Question: I have 2 assemblies lets call them A and B. I've assigned strong names to them and now the problem arises that assembly B is looking for the old version of assembly A.
**EDIT2: If I delete AssemblyB the problem persists so it might just be VS2008 looking for the old version? Also via fusionlog I see the following warning: wrn application configuration file binding redirects disallowed. Does this have anything to do with it? **
I get multiple errors of the same kind, here's one snippet:
'''
You must add a reference to assembly 'AssemblyA, Version=1.2.4737.25316, Culture=neutral, PublicKeyToken=null'.
'''
The strong named AssemblyA inside the project shows these properties:

Inside app.config I've placed this piece of code:
'''
<runtime>
<assemblyBinding xmlns="urn:schemas-microsoft-com:asm.v1">
<dependentAssembly>
<assemblyIdentity name="AssemblyA" culture="neutral"
publicKeyToken="a22e30ac6a0edfc0"/>
<bindingRedirect oldVersion="1.2.4737.25316" newVersion="1.3.0.19440"/>
</dependentAssembly>
</assemblyBinding>
</runtime>
'''
But this does not work. I have access to the source of both assemblies.
EDIT: If I delete the strong named and add the old (weak named) dll to the project it will give an error asking about the strong named version
'''
You must add a reference to assembly 'AssemblyA, Version=1.3.0.19440, Culture=neutral, PublicKeyToken=a22e30ac6a0edfc0'.
'''
What's happening here?
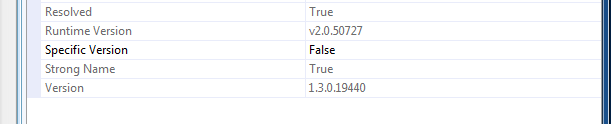
Answer: Some DLL's still referred to the old (weak named) version of other DLL's. Luckily the assemblies came with the source so I had to recompile everything including a key.
After that another error came up along the lines of "The located assembly's manifest definition does not match the assembly reference"
To fix this I added the following in the app.config.
'''
<?xml version="1.0" encoding="utf-8" ?>
<configuration>
<runtime>
<assemblyBinding xmlns="urn:schemas-microsoft-com:asm.v1">
<dependentAssembly>
<publisherPolicy apply="no" />
<assemblyIdentity name="Assemblyname" culture="neutral" publicKeyToken="3a5628535d42dbed"/>
<bindingRedirect oldVersion="1.3.0.15233" newVersion="1.3.0.40647" />
</dependentAssembly>
</assemblyBinding>
</runtime>
</configuration>
'''